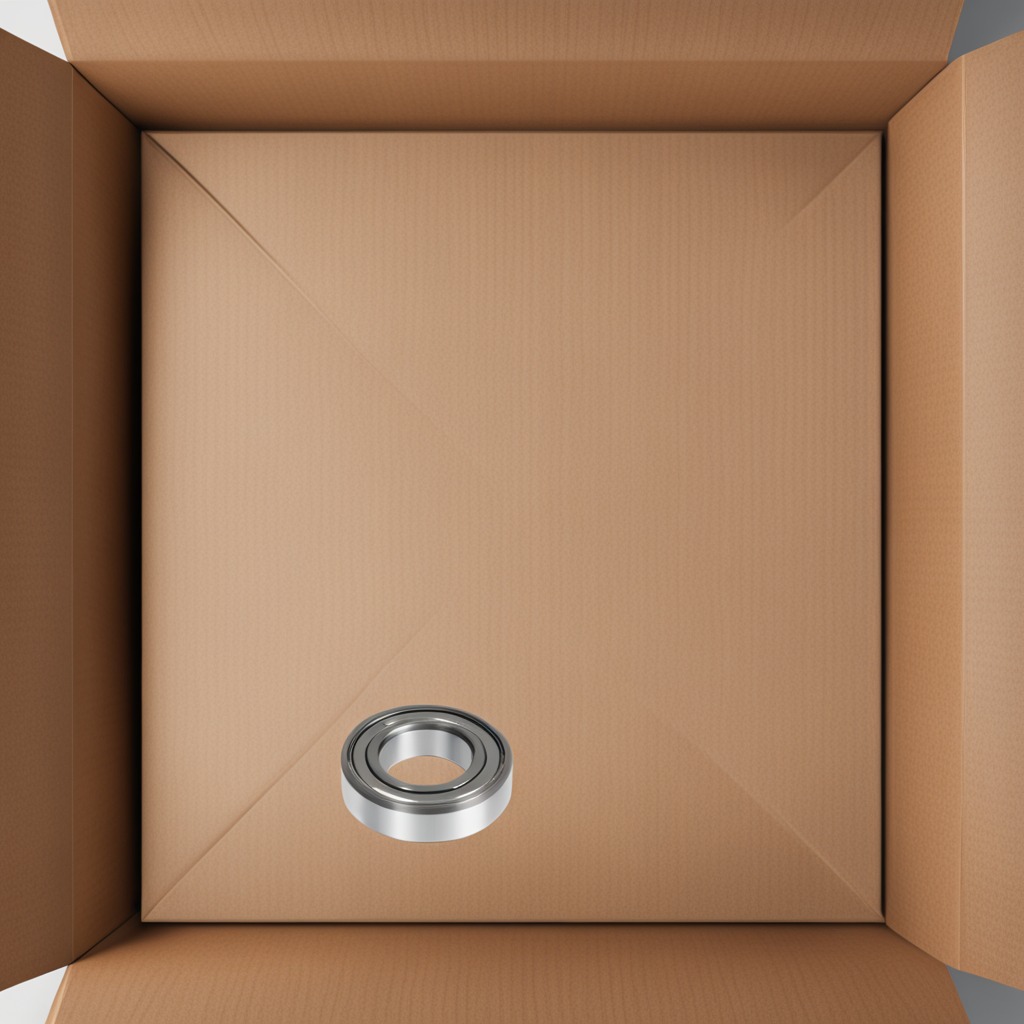
A metal ball bearing is lying on the cardboard box surface.